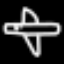
Label: airplane